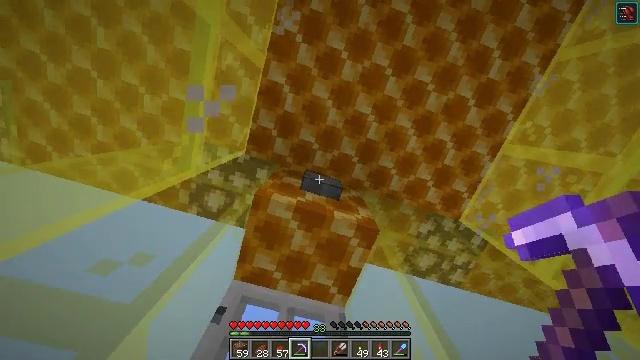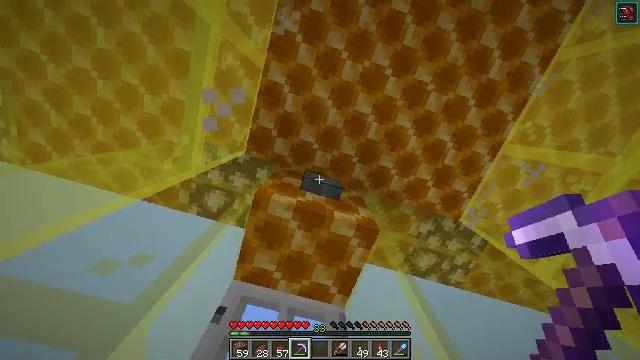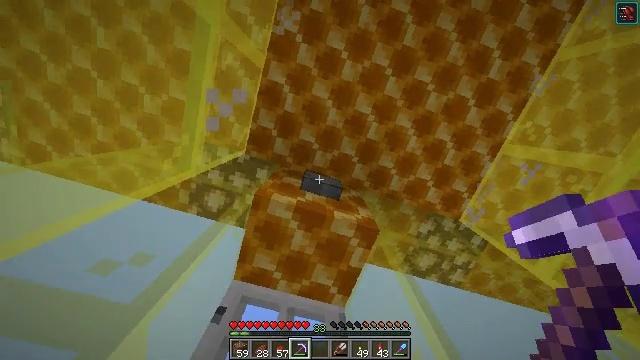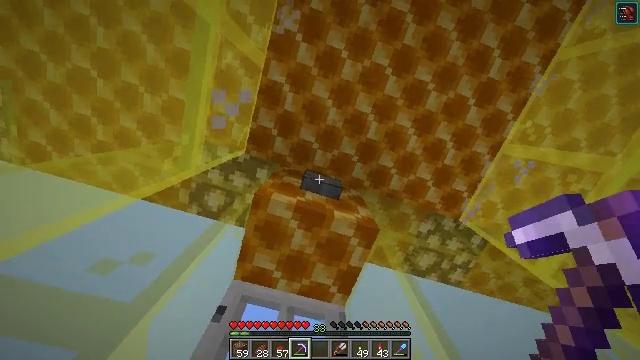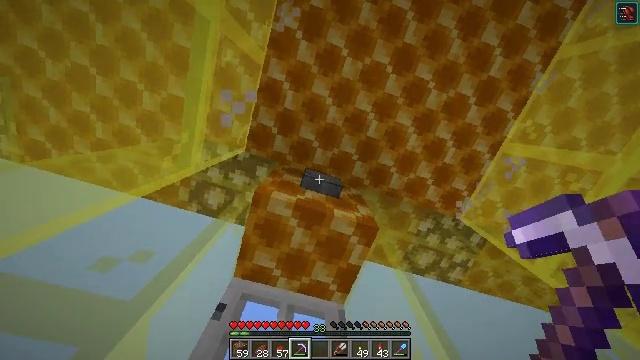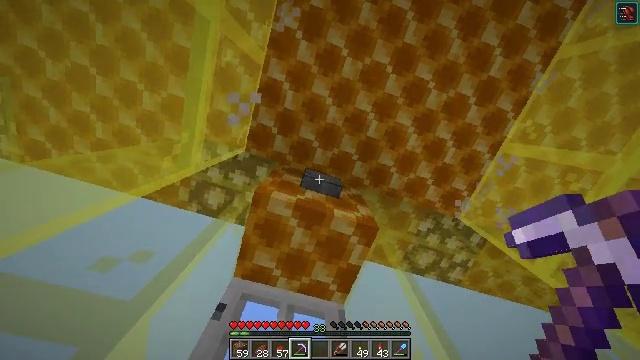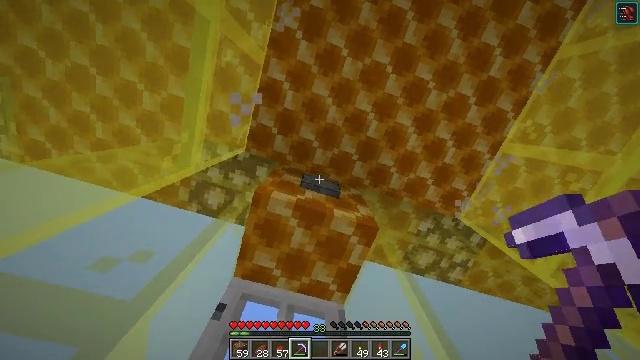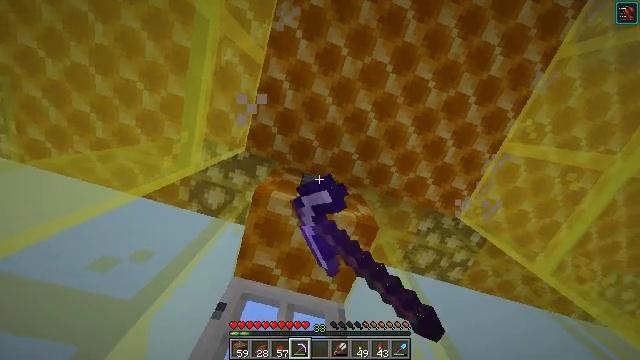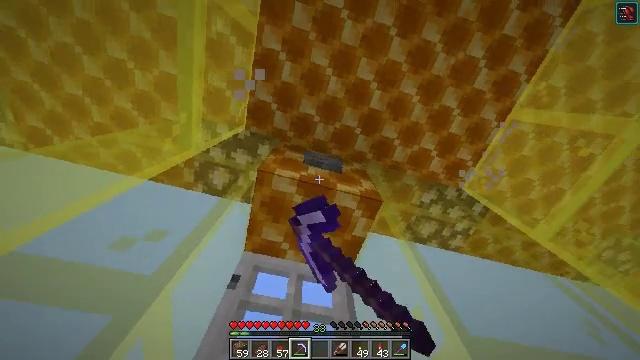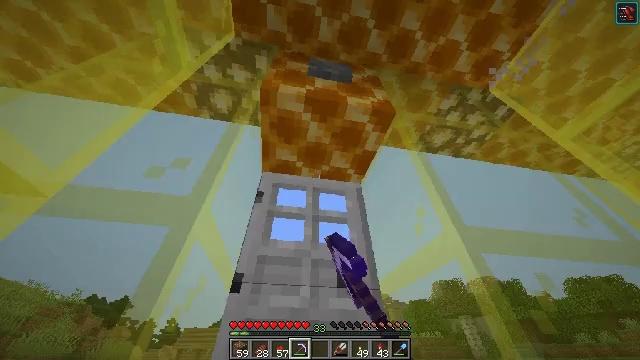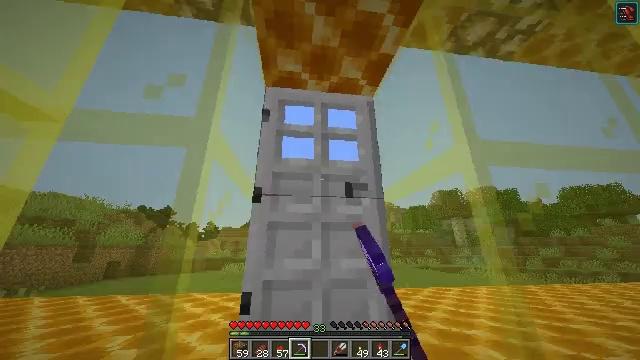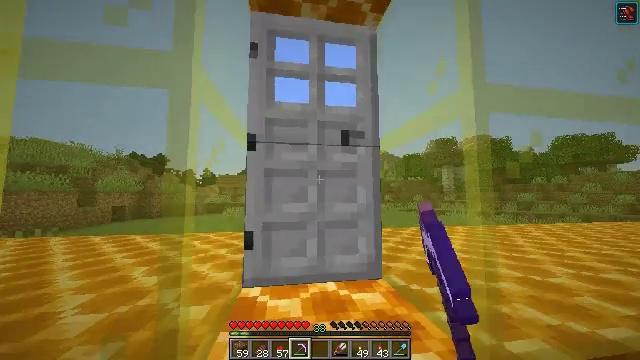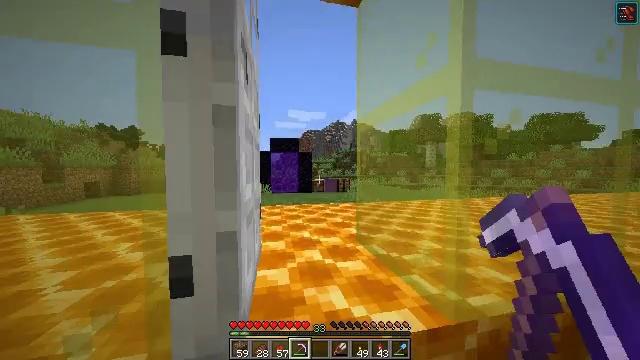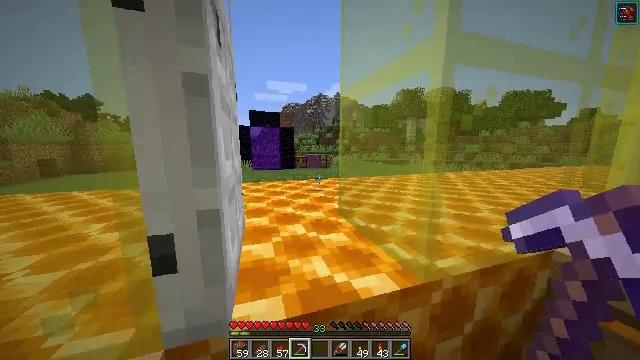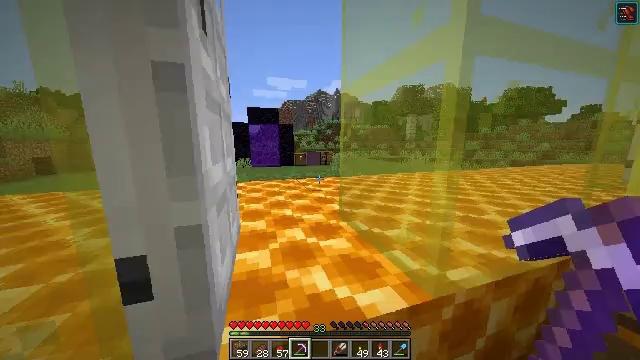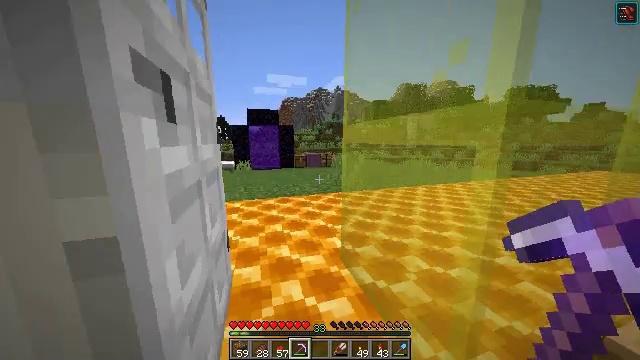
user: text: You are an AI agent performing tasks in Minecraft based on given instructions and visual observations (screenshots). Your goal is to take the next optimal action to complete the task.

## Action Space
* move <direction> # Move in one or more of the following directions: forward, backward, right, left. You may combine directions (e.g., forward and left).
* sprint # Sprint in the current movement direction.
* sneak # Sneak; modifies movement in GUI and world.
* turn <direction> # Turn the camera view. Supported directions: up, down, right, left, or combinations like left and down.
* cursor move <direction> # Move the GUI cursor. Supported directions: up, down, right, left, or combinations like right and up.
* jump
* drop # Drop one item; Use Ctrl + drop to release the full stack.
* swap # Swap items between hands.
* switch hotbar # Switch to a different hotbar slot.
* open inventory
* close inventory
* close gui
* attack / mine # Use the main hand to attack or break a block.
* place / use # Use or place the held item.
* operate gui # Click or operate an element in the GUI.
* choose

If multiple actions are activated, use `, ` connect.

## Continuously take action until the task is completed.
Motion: motion action
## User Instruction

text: Create a honeycomb block using the crafting table.
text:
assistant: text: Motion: no_op
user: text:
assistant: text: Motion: no_op
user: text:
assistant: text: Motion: no_op
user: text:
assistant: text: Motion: no_op
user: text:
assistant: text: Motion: no_op
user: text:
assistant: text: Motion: use / place
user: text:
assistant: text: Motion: use / place
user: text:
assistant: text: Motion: turn left and down
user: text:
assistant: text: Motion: turn left and down
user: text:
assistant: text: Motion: turn left and down
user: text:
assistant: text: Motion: turn right and down
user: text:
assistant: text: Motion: turn right and down
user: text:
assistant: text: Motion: turn right and down
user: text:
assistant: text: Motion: move forward
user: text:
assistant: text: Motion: move forward, jump
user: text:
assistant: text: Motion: move forward, turn left and down, jump
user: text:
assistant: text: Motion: move forward and move left, turn left and down, jump
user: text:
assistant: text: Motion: move forward and move left, turn left
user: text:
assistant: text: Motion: move forward and move left
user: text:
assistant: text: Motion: move forward
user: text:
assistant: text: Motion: move forward and move right
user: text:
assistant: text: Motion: move forward and move right
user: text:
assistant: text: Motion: move forward and move right
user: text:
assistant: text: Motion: move forward and move right, turn left
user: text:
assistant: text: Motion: move forward and move right
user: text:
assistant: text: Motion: move forward and move right
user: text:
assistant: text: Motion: move forward and move right
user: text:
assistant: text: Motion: no_op
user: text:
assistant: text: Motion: no_op
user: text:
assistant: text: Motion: no_op